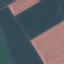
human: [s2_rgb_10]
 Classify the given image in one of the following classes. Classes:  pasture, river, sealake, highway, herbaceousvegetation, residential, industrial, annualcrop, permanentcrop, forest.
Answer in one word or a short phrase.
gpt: AnnualCrop